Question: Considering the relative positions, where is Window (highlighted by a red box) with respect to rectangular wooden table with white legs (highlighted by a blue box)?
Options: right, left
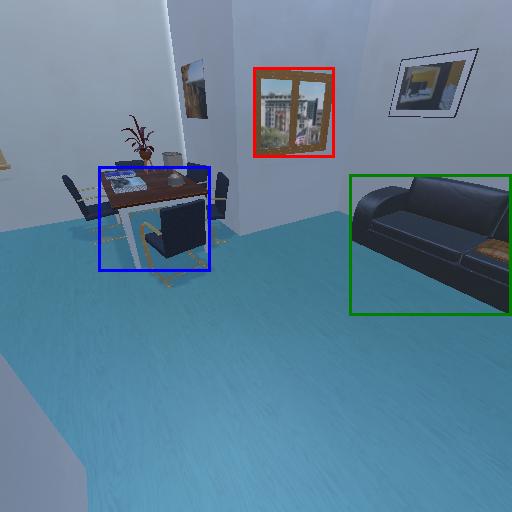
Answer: right